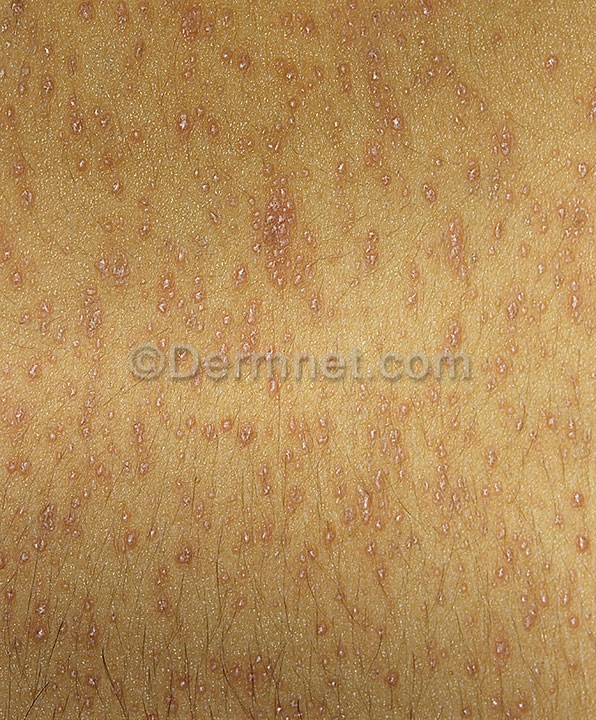
Disease: Nail Fungus and other Nail Disease